Question: In swift 3, I would like to merge two images into a single combined image, like so:

The idea is to pick 2 photos from library or take them with camera. But then having done so, how can the two images be combined together programmatically as shown in the picture above?
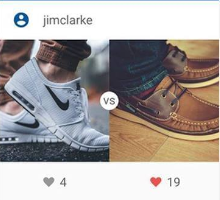
Answer: This is simplest way to merge 2 photos in single ImageView:
For Example:
'''
let LeftImage = UIImage(named: "LeftImage.png")
let RightImage = UIImage(named: "RightImage.png")
let size = CGSize(width: LeftImage!.size.width, height: LeftImage!.size.height + RightImage!.size.height)
UIGraphicsBeginImageContextWithOptions(size, false, 0.0)
LeftImage?.draw(in: CGRect(x: 0, y: 0, width:size.width/2, height: size.height))
RightImage?.draw(in: CGRect(x: size.width/2, y: 0, width:size.width, height: size.height))
let newImage:UIImage = UIGraphicsGetImageFromCurrentImageContext()!
UIGraphicsEndImageContext()
MergeImageView.image = newImage
'''